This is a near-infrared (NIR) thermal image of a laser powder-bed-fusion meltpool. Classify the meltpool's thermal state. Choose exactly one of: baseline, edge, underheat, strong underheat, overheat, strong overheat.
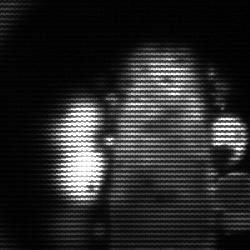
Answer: strong underheat